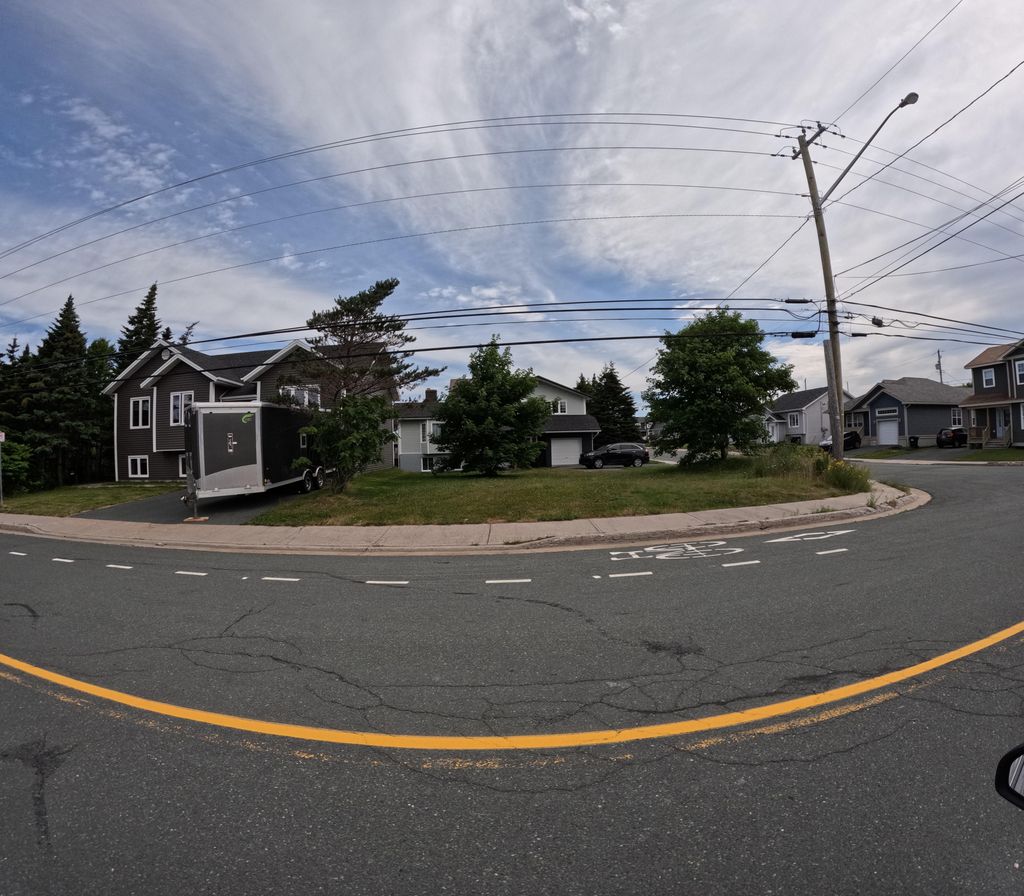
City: st_johns